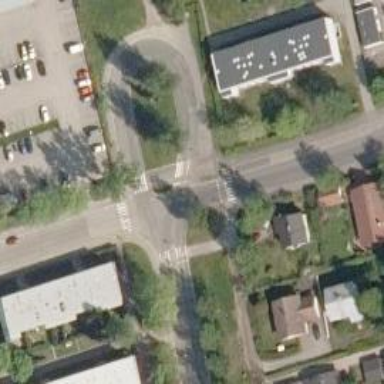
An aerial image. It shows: Asphalt cycleway with crossing for pedestrians.